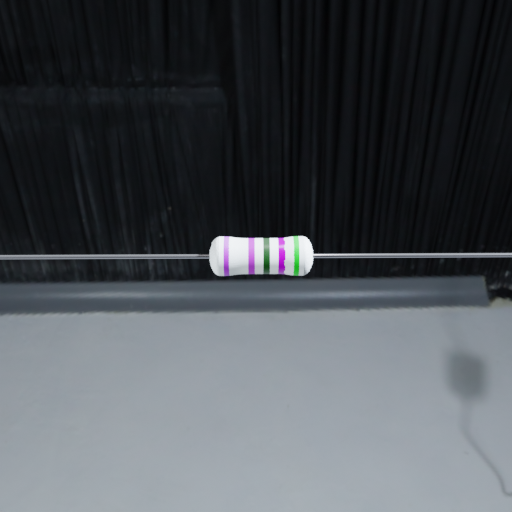
Resistor colour bands (in order): violet, violet, black, violet, green